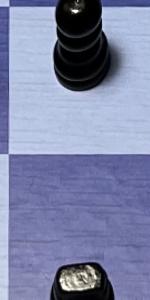
Label: Empty